Field crop: maize
Growth stage: 2
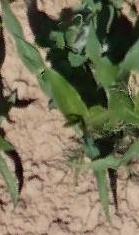
Species: maize